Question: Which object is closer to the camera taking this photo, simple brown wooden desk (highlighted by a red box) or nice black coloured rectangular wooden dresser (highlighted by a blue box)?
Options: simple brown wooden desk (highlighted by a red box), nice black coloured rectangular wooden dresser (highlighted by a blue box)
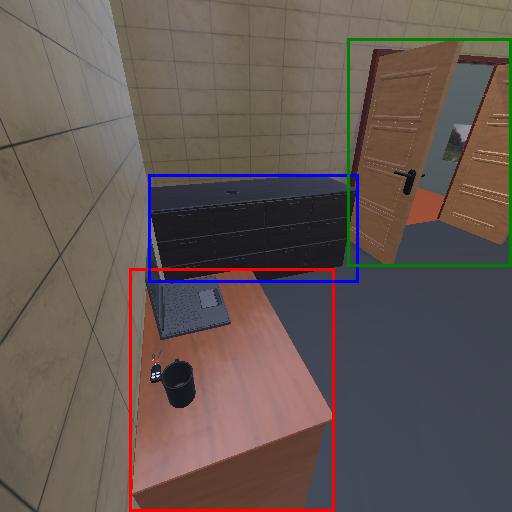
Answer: simple brown wooden desk (highlighted by a red box)